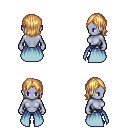
a pixel art fantasy rpg character, female body template, dark elf, purple skin, overskirt, metal pants, light blonde long bangs hairstyle, maroon shoes, four views (front, back, left, right), 2x2 character sprite sheet, small pixel art, hard edges, no anti-aliasing